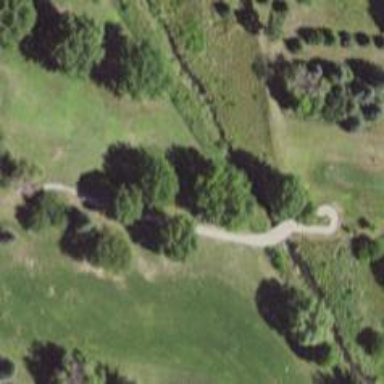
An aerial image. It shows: Path for both road and golf.